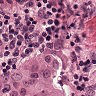
Metastatic tissue present: yes